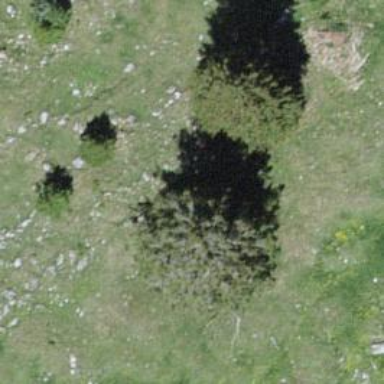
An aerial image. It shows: Needle-leaved tree in its natural environment.